Question: I looked around but didn't find any examples of how this could be done with SWT. I'm looking for something like this:

I know each item can span multiple lines, but each line here has its own font and style. Is this possible with SWT?
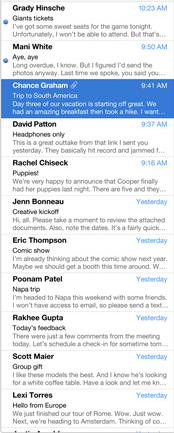
Answer: I think you could achieve something similar using 'StyledCellLabelProvider (thou probably not as fancy as in your example), please see <URL> on how to do so.
There is <URL>, which demonstrates, how to get multi line cells appearance.